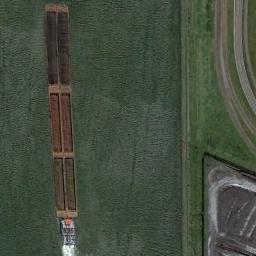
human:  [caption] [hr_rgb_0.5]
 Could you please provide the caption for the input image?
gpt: There are many roads beside the ship .

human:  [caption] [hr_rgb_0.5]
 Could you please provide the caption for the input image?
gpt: The ship is in the dark green water .

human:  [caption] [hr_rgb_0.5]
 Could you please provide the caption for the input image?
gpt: A tan bulk carrier sails on the green river .

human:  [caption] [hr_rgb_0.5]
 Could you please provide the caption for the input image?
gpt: There is a ship in the green water on the shore .

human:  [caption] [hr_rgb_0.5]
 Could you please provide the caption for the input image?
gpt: The brown ship is surrounded by green water .